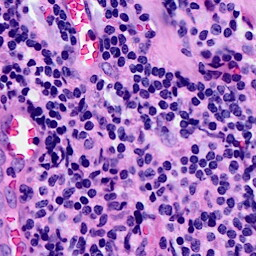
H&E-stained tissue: Breast